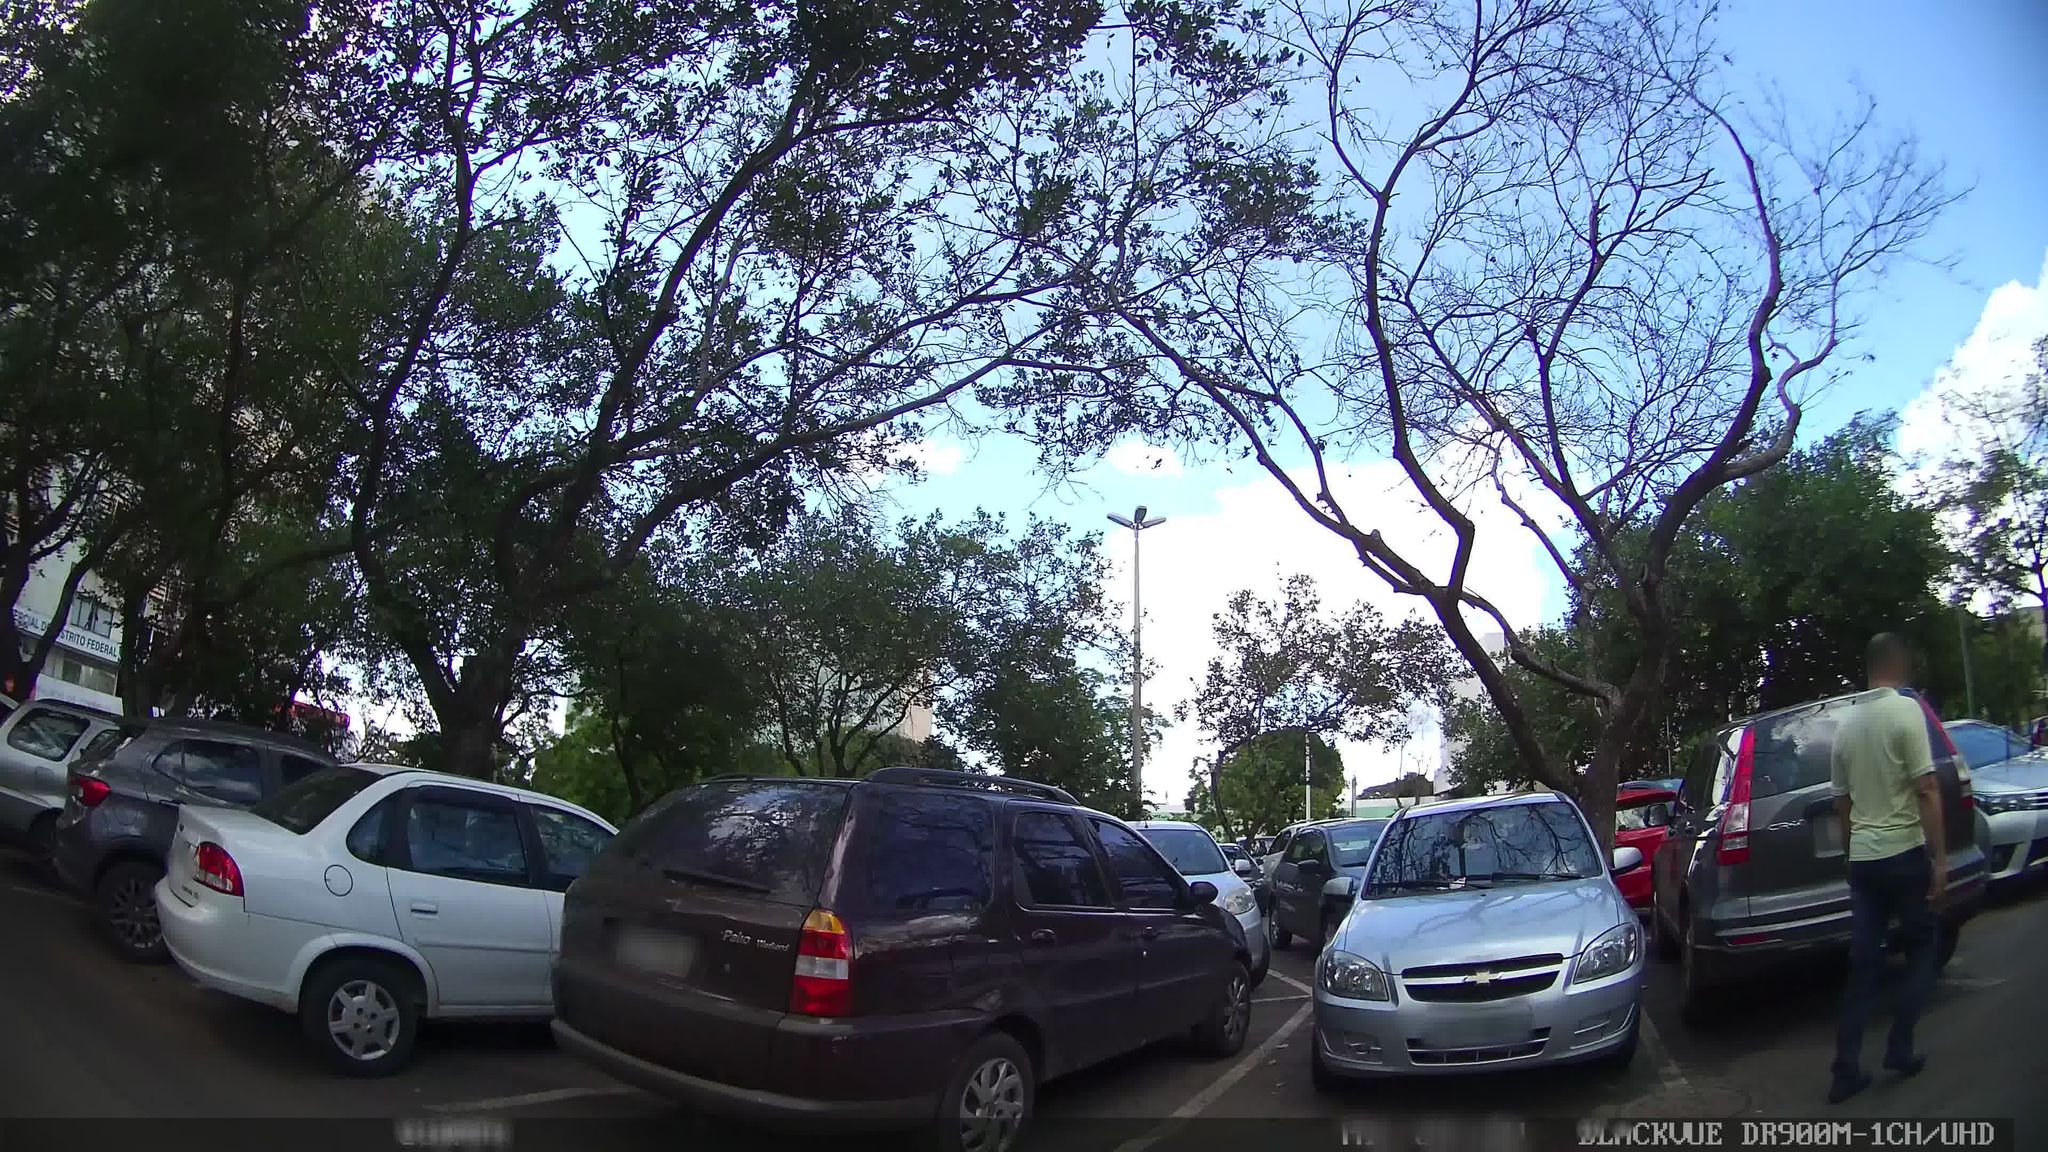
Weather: clear
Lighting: day
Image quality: good
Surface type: driving surface
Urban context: suburban or peri-urban
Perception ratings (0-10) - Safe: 4.25, Lively: 4.12, Beautiful: 7.81, Boring: 2.42, Depressing: 5.19, Wealthy: 7.46